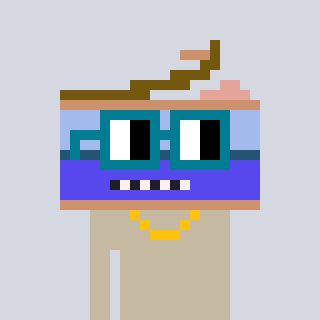
a pixel art character with square dark green glasses, a canned ham-shaped head and a bege-colored body on a cool background